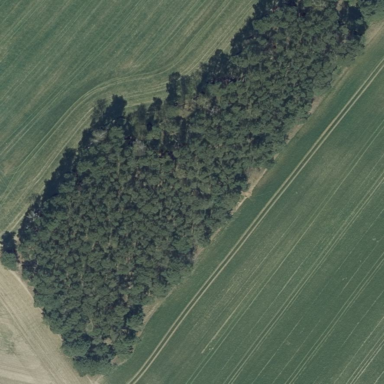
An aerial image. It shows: Forest area.